Question: My requirement is to run multiple SOAPUI test cases via maven , automate it's build using jenkins and generate a report of the test results.
I have successfully done except the last part.
Now i want to generate a html report of results of all the test cases.
I used maven-surefire-report-plugin to do so.
I have followed this article
<URL>
The test case is successful and report is generated successfully but there are no records in the report.

Am i missing something here? Is there any configuration parameter to set the source path for generating reports or something?
surefire report is generated in folder.
Output files of the SOAPUI test case is generated at folder.
This is the pom.xml i have written
'''
<?xml version="1.0" encoding="UTF-8"?> <project xmlns="http://maven.apache.org/POM/4.0.0"
xmlns:xsi="http://www.w3.org/2001/XMLSchema-instance"
xsi:schemaLocation="http://maven.apache.org/POM/4.0.0 http://maven.apache.org/xsd/maven-4.0.0.xsd">
<modelVersion>4.0.0</modelVersion>
<groupId>soapTest</groupId>
<artifactId>soapTest</artifactId>
<packaging>jar</packaging>
<version>1.0-SNAPSHOT</version>
<name>Maven 2 SoapUI Sample</name>
<url>http://maven.apache.org</url>
<pluginRepositories>
<pluginRepository>
<id>SmartBearPluginRepository</id>
<url>http://www.soapui.org/repository/maven2/</url>
</pluginRepository>
</pluginRepositories>
<build>
<plugins>
<plugin>
<groupId>com.smartbear.soapui</groupId>
<artifactId>soapui-maven-plugin</artifactId>
<version>5.1.2</version>
<configuration>
<projectFile>soapui-project.xml</projectFile>
<outputFolder>${project.build.directory}/test-classes</outputFolder>
<junitReport>true</junitReport>
<exportAll>true</exportAll>
<printReport>true</printReport>
<testSuite>Authenticate</testSuite>
</configuration>
<executions>
<execution>
<phase>test</phase>
<goals>
<goal>test</goal>
</goals>
</execution>
</executions>
</plugin>
</plugins>
</build>
<reporting>
<plugins>
<plugin>
<groupId>org.apache.maven.plugins</groupId>
<artifactId>maven-surefire-report-plugin</artifactId>
<version>2.7.2</version>
</plugin>
</plugins>
</reporting>
'''
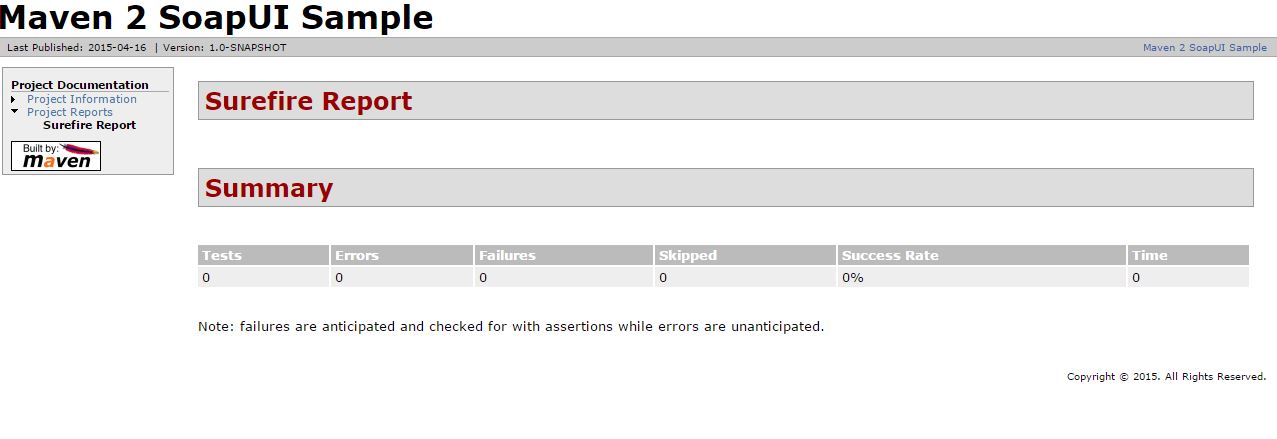
Answer: of the Maven Surefire Report Plugin <URL> says:
> The Surefire Report Plugin parses the generated 'TEST-*.xml' files under '${basedir}/target/surefire-reports' ...
So if you change your soapui-maven-plugin to:
'''
<outputFolder>${basedir}/target/surefire-reports</outputFolder>
'''
That should work.
There are also <URL> how to change the default location for the maven-surefire-report-plugin.